Question: I have a dataset with the X and Y coordinates and I am trying to figure out a way to sort them in clockwise (or Anticlockwise) direction in R from the center. Assuming the median of latitude and longitude as the center.
The sample data:
'''
df <- structure(list(name = c("A", "B", "C", "D", "E", "F", "G", "H",
"I", "J"), lat = c(22.57, 22.69, 22.72, 22.5, 22.66, 22.19, 22.6,
22.27, 22.31, 22.15), lon = c(88.69, 88.84, 88.77, 88.85, 88.63,
88.91, 88.54, 88.62, 88.78, 88.66)), class = "data.frame", row.names = c(NA,
-10L))
'''

What I am looking for is say, the points from the above image can be sorted like this: G -> E -> A-> C -> B and so on.
So far, I have tried calculating the polar position with arc tan function and then sort them but that didn't yield a good result.
I have also tried the <URL> function, but the ordering has been doubtful there too. The order I got was something like this: D-> F-> G-> B-> H-> J-> I-> E-> C-> A. While some of them seem to be in order, others are looking far off.
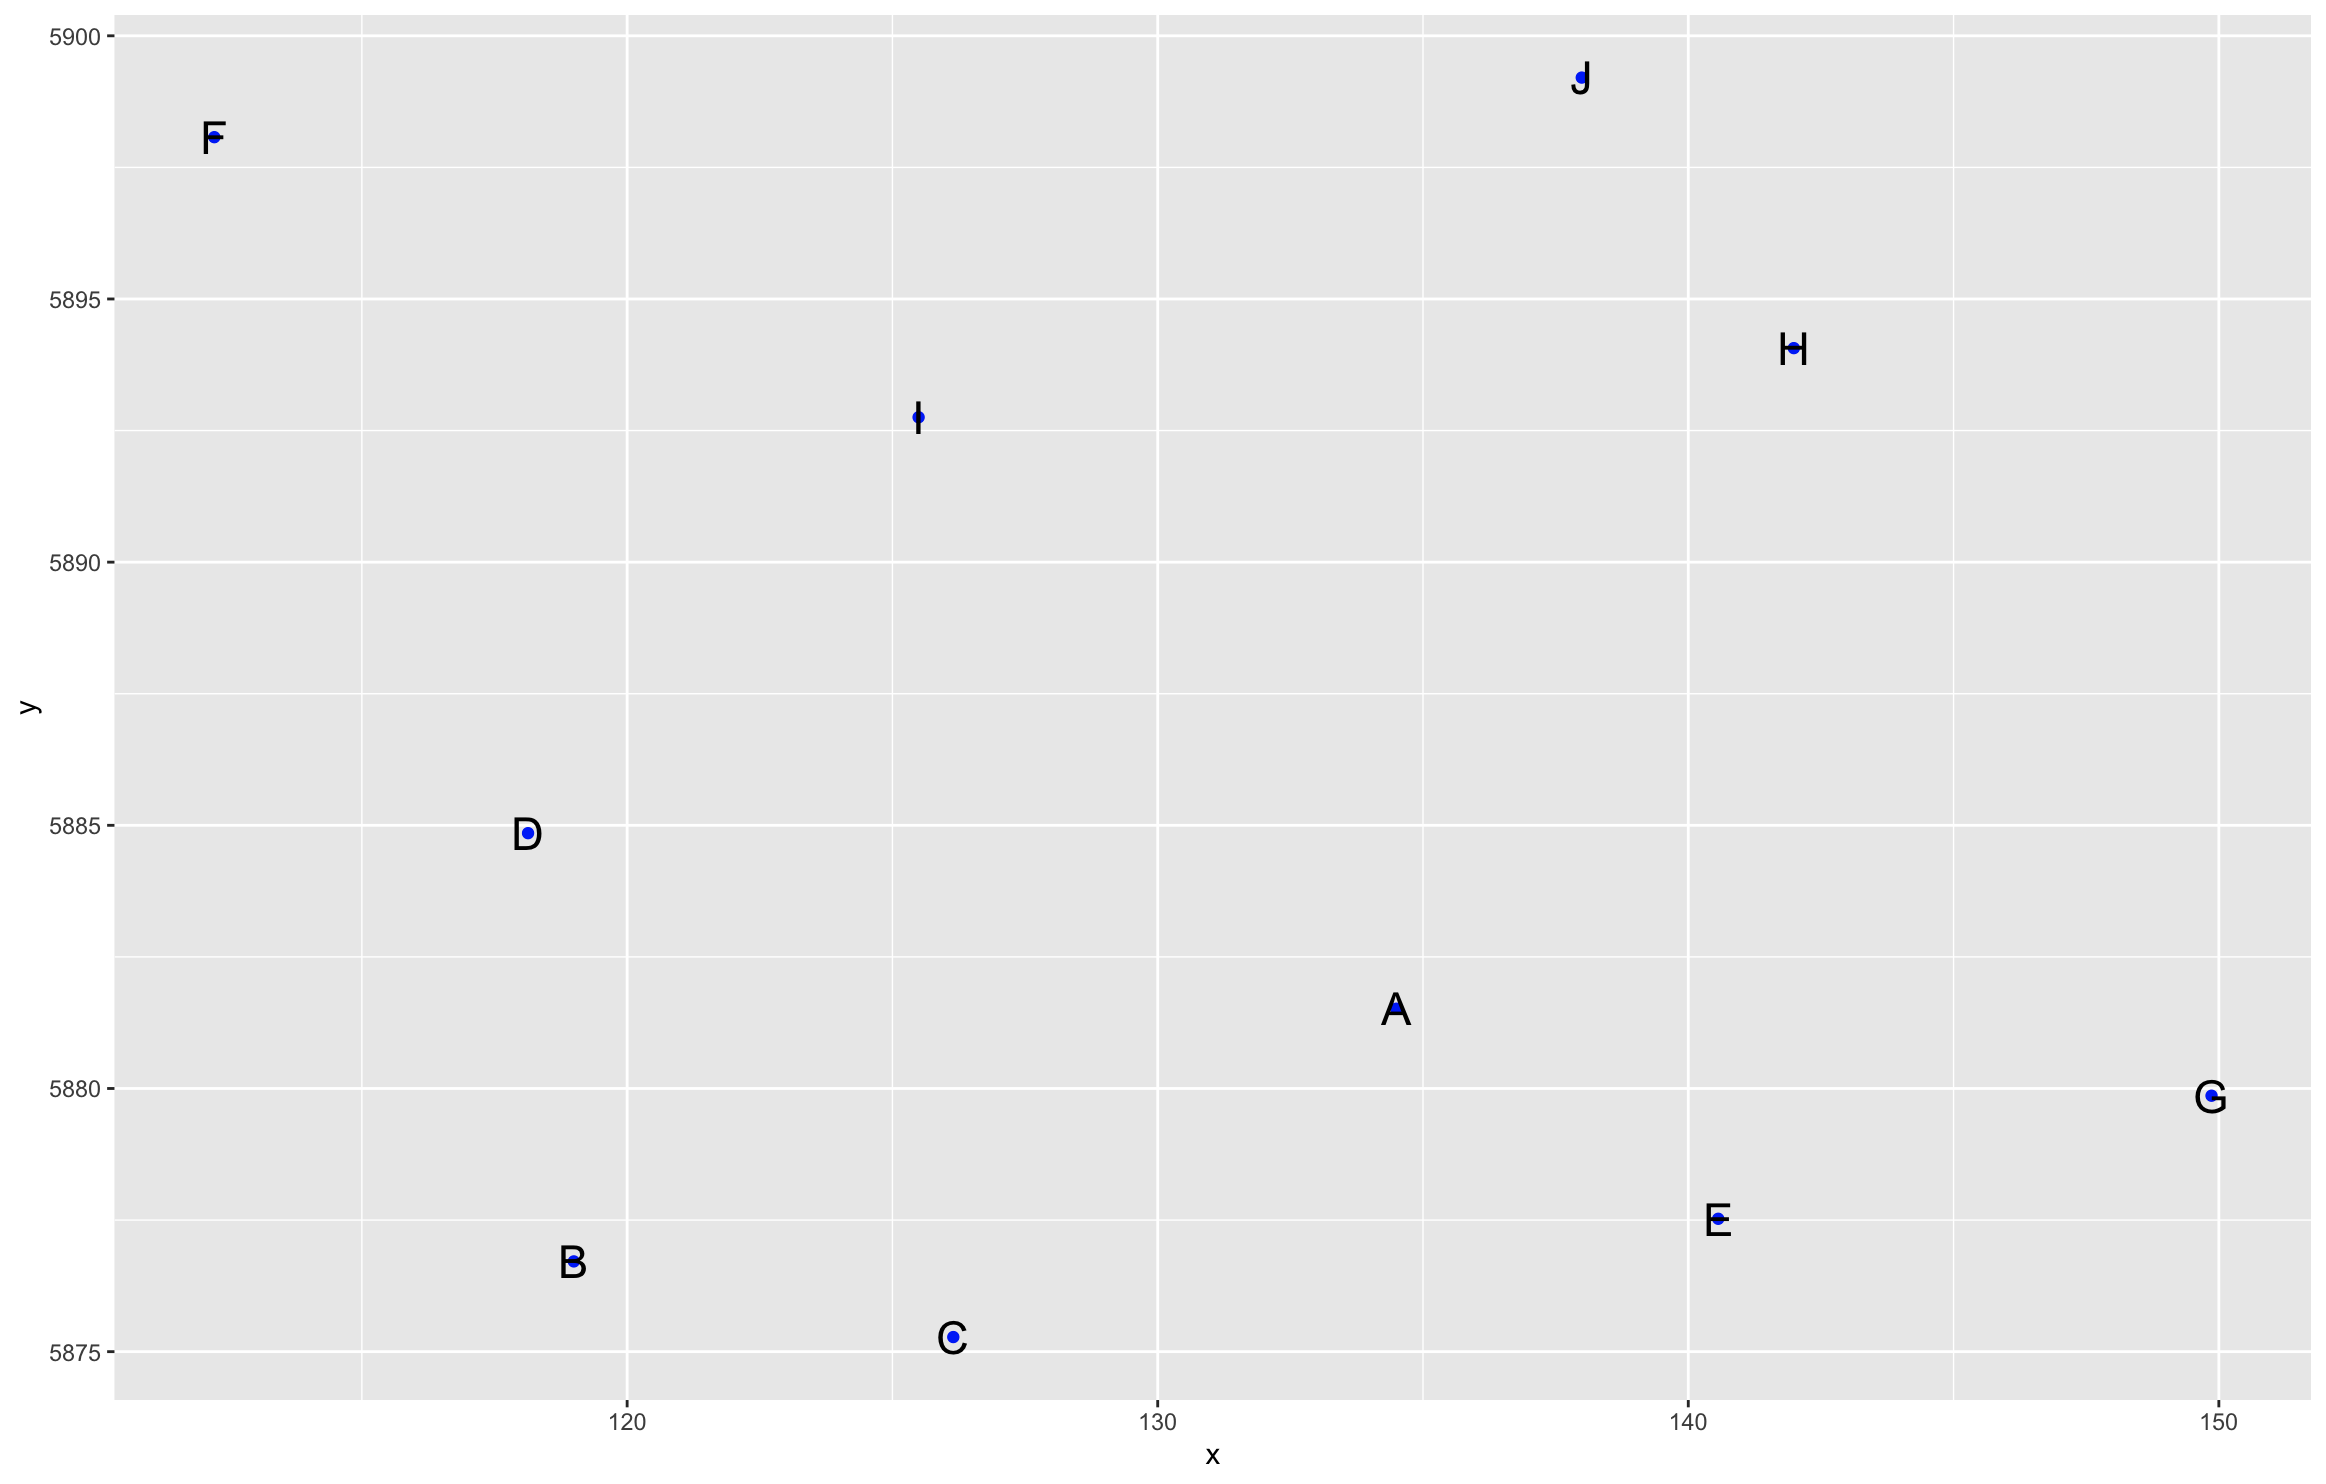
Answer: (As @thelatemail indicated, the answer will depend on which point is assumed to be the center around which the points are arranged. The approach below takes a point near the median point, chosen to provide the order you expected. The actual median point will indicate A before E.)
'''
df$angle = atan2(df$lat - 22.5,
df$lon - 88.68)
library(ggplot2)
ggplot(df[order(df$angle, decreasing = TRUE), ],
aes(lon, lat, color = angle, label = name)) +
geom_path(arrow = arrow(type = "closed", length = unit(0.05, "npc"))) +
geom_text(size = 8, color = "black") +
annotate("point", x = 88.68, y = 22.5, color = "red")
'''
<URL>